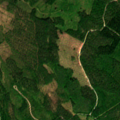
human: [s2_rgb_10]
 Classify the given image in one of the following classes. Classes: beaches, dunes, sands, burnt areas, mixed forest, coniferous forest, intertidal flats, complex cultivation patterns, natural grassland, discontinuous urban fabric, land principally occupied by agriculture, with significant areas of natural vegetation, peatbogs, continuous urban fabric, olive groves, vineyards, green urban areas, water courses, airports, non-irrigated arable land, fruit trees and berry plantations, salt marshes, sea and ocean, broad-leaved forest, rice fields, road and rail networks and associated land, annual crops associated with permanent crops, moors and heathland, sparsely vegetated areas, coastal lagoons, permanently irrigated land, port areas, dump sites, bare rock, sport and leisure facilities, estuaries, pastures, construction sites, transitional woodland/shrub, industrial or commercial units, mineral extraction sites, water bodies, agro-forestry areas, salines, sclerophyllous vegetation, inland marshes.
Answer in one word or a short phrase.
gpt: coniferous forest, mixed forest